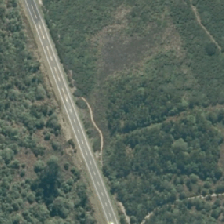
Land cover: herbaceous_freshwater_vege